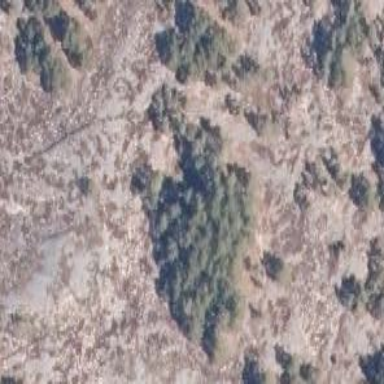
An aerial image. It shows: Forest consisting mostly of coniferous trees.